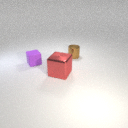
small purple rubber cube to the left of large red metal cube